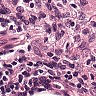
Metastatic tissue present: no